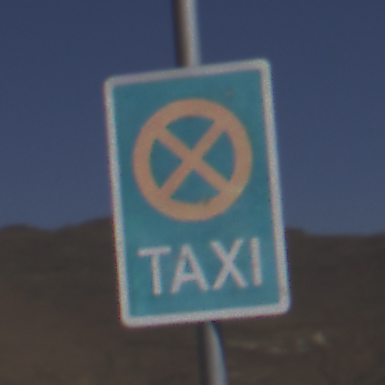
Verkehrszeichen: Taxenstand
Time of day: Midday
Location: Outdoor (Nature)
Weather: Clear
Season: NotSpecified
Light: Natural